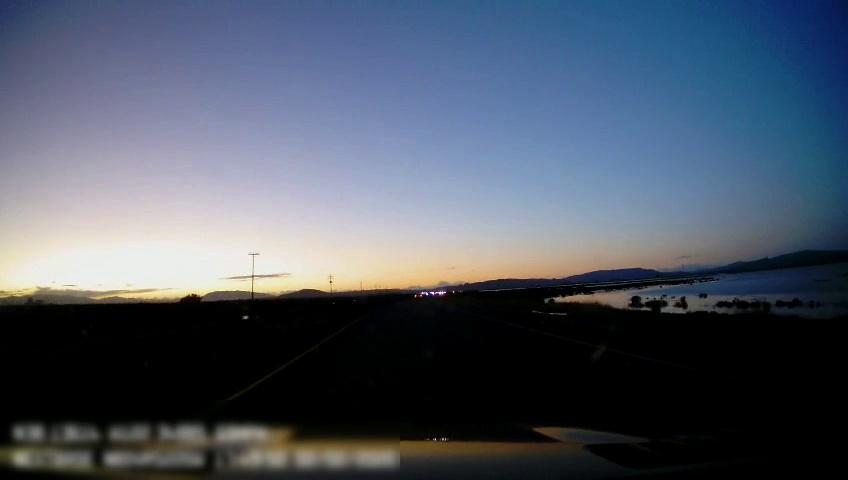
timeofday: Dusk/Dawn/Twilight
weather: Sunny
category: Drivable Space
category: Lanes | Current Lane
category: Lanes | Alternate Lane